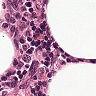
Metastatic tissue present: no